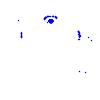
Particle: pion